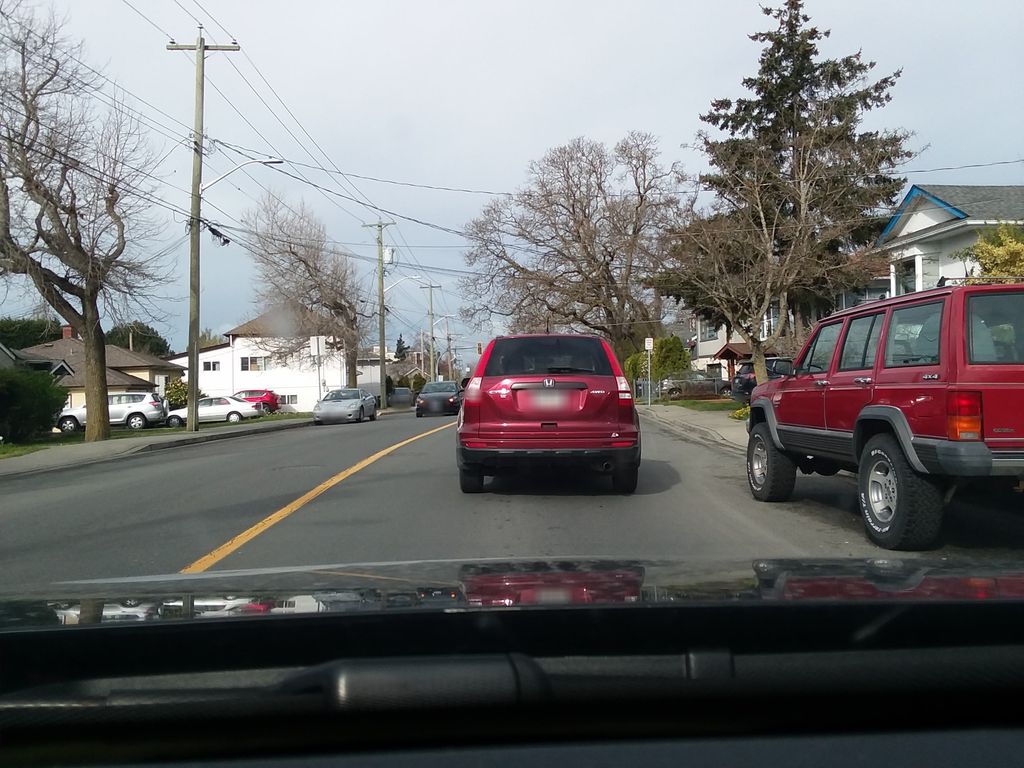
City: victoria